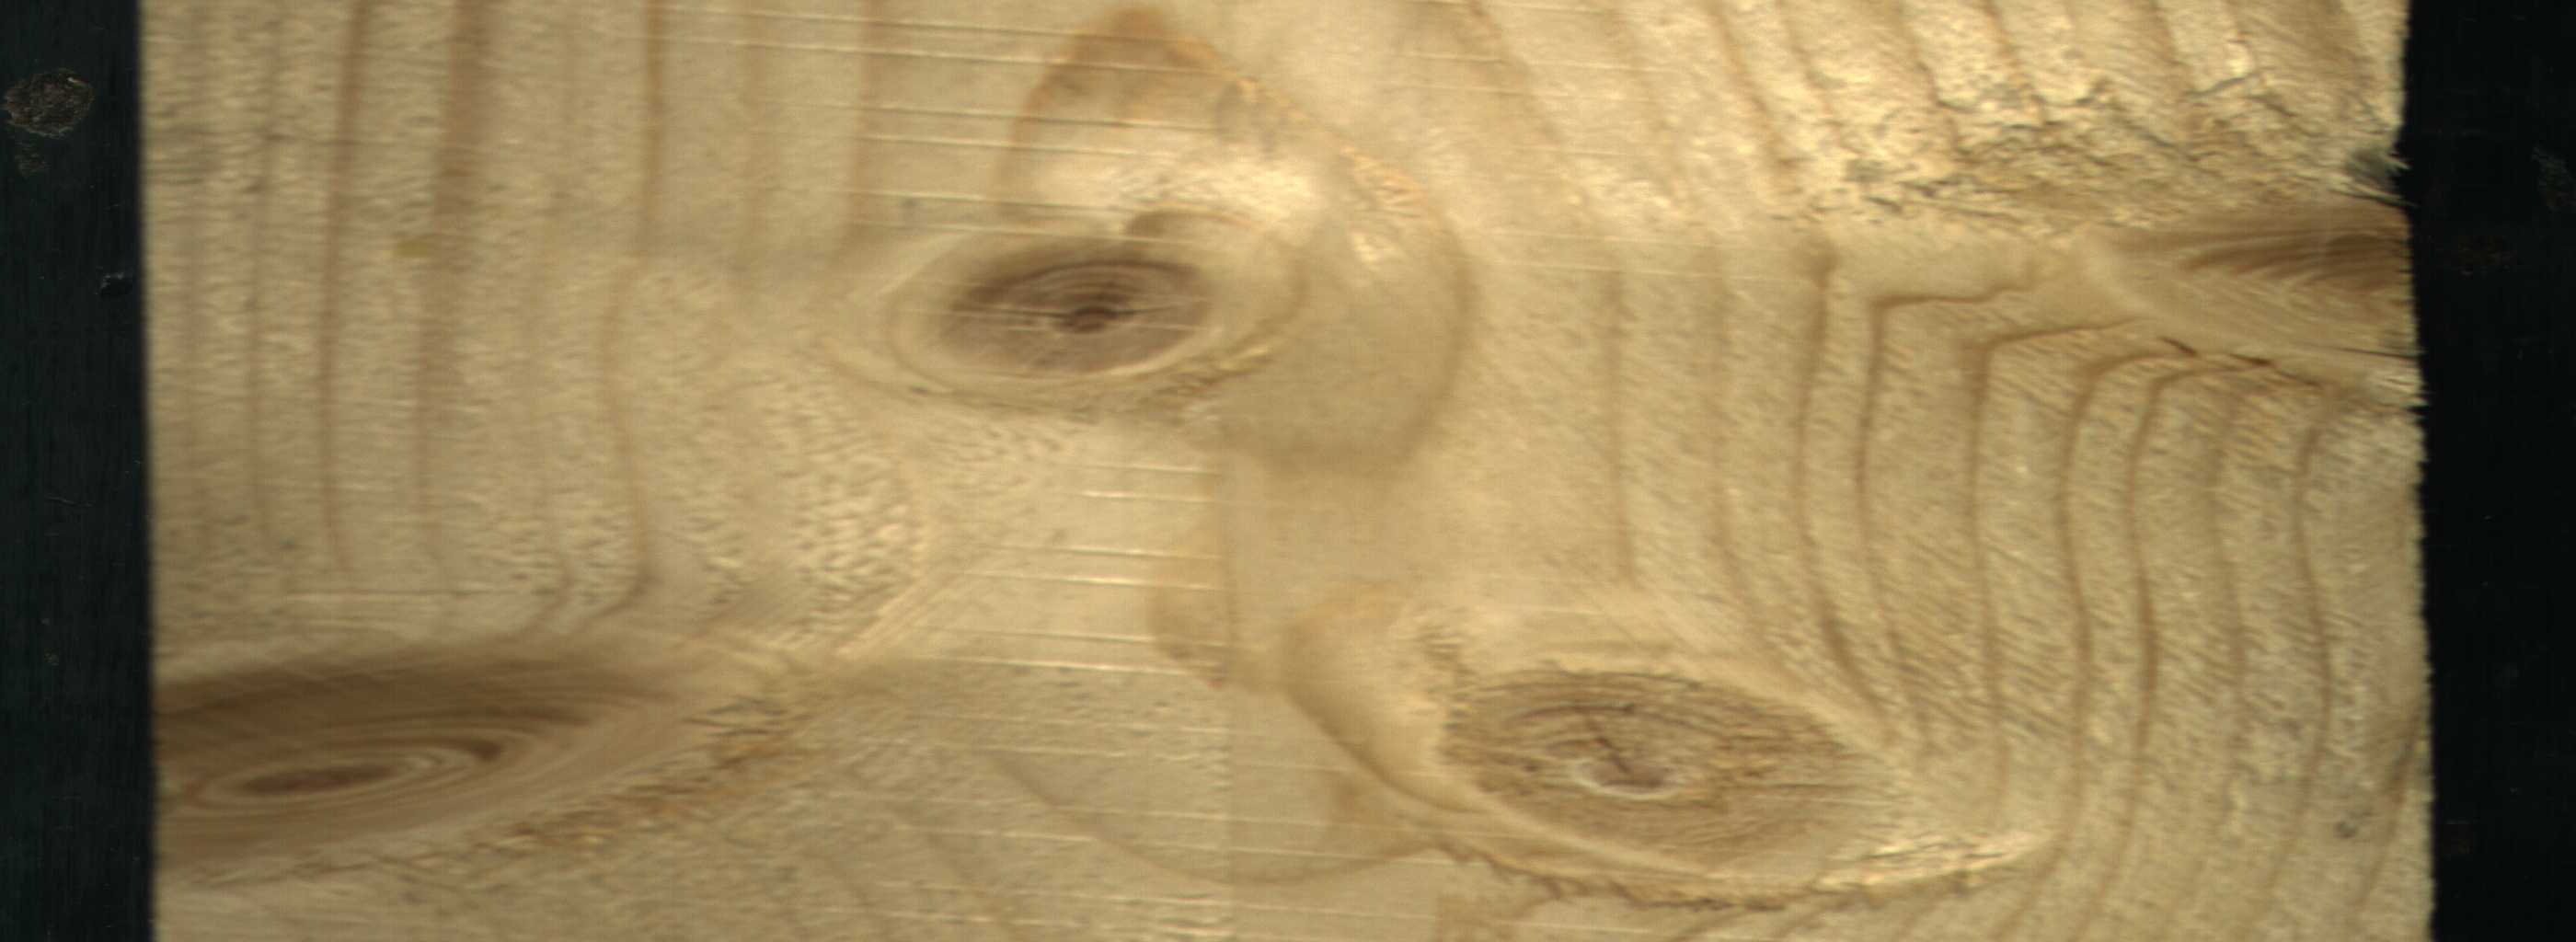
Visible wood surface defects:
knot_with_crack
Live_Knot
Live_Knot
Live_Knot